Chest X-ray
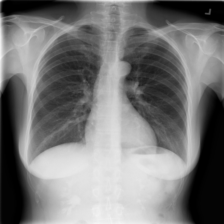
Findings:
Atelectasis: negative
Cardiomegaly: negative
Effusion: negative
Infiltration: negative
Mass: negative
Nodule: negative
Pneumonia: negative
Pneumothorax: negative
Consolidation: negative
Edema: negative
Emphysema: negative
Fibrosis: negative
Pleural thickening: negative
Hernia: negative